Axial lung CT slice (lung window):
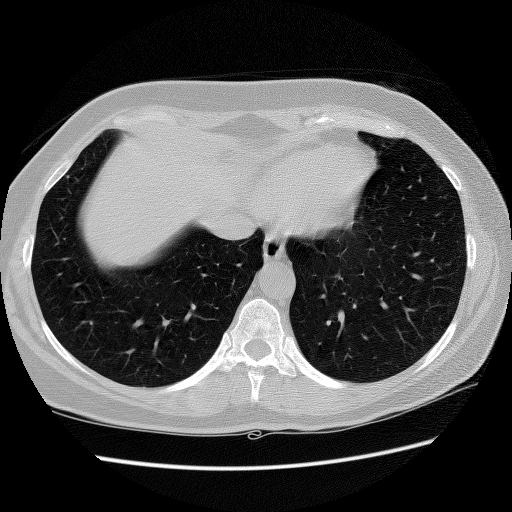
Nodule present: no